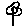
Label: flower